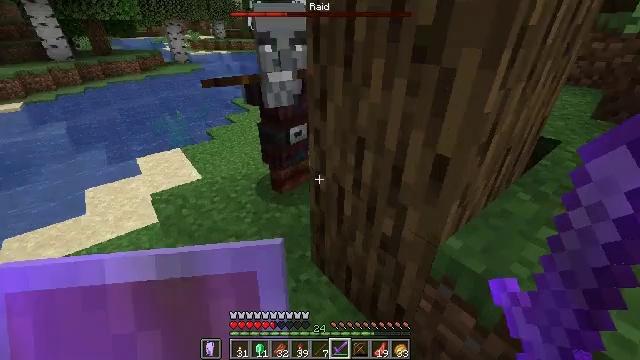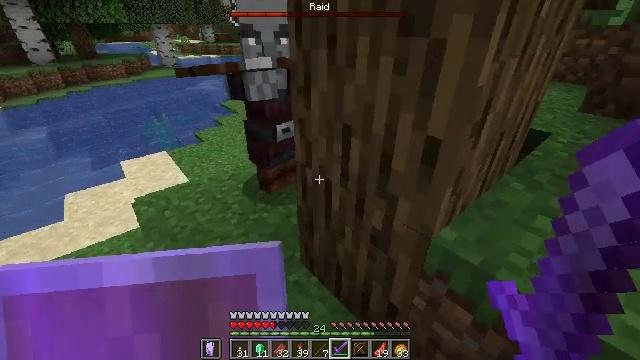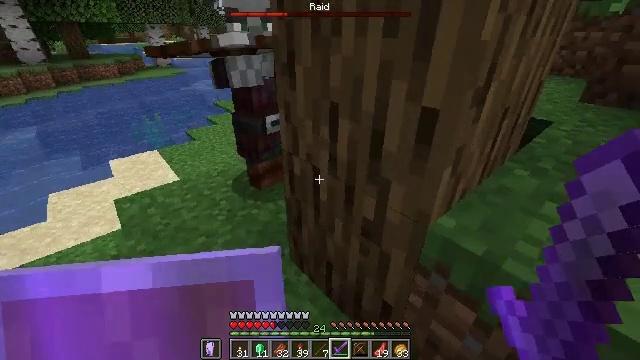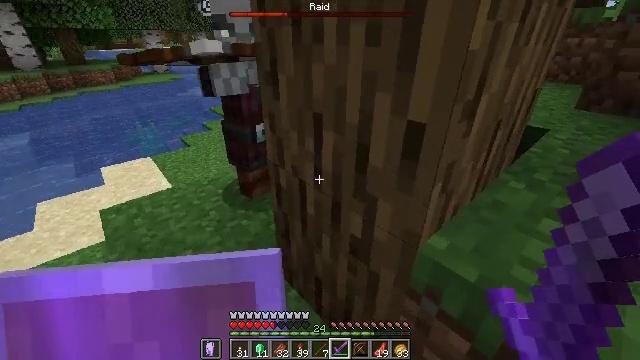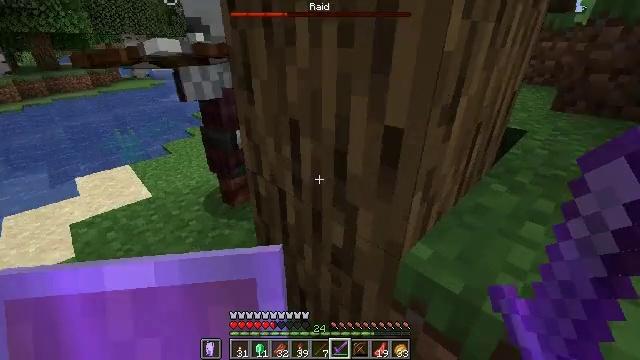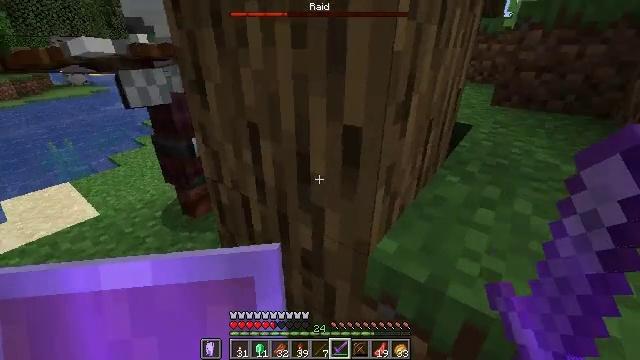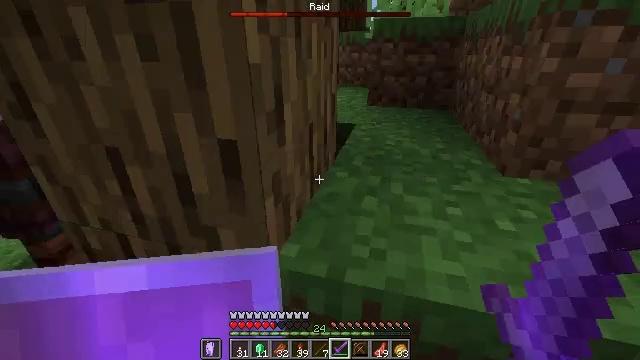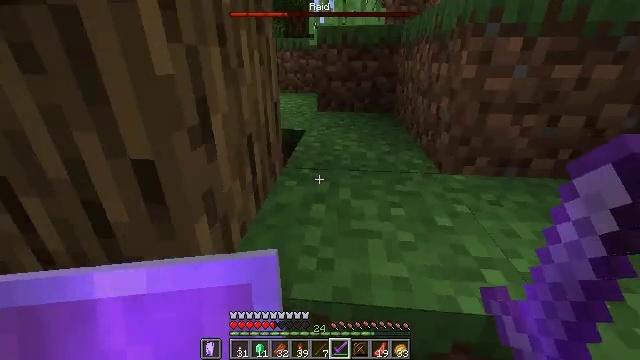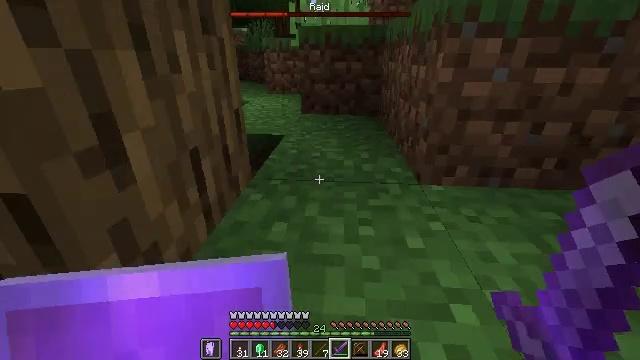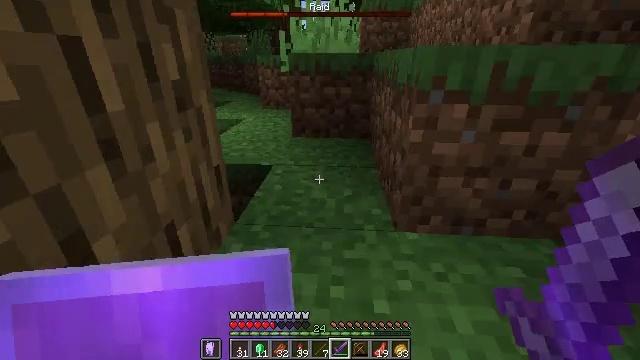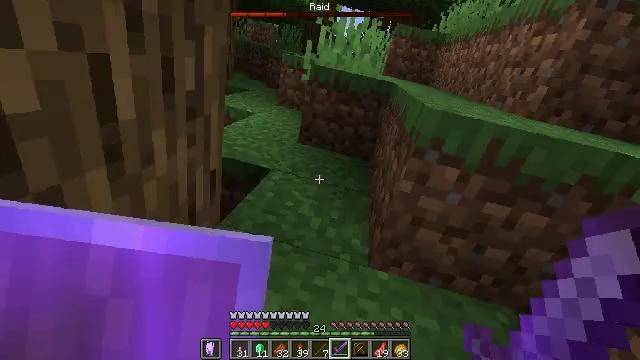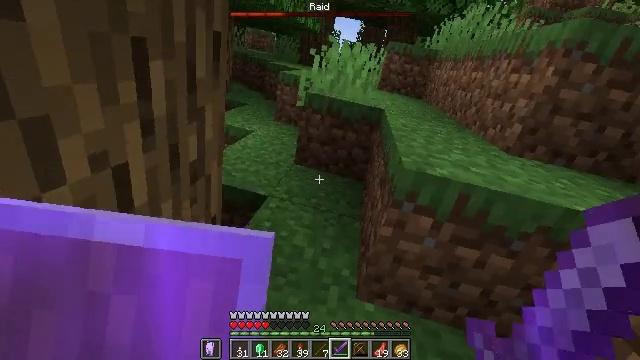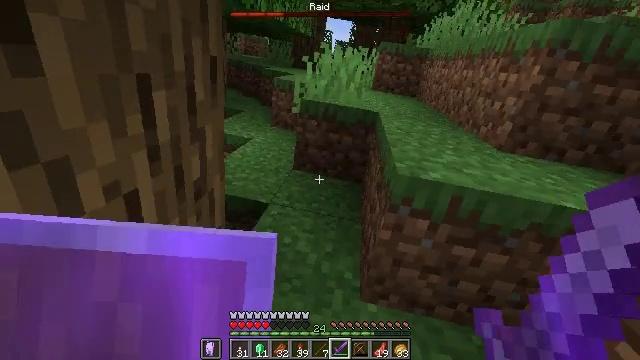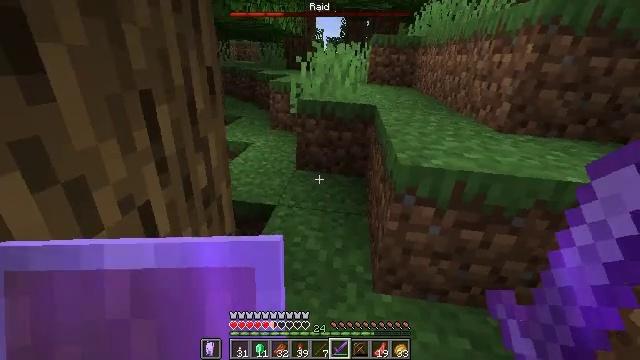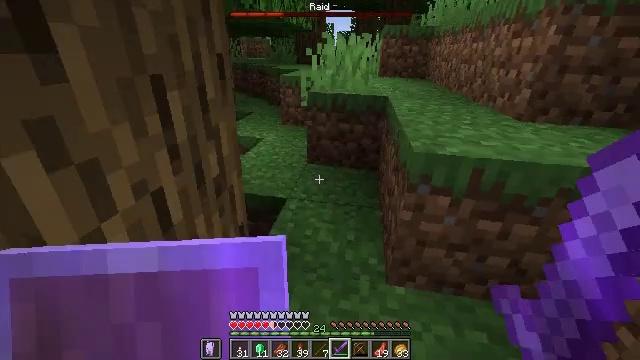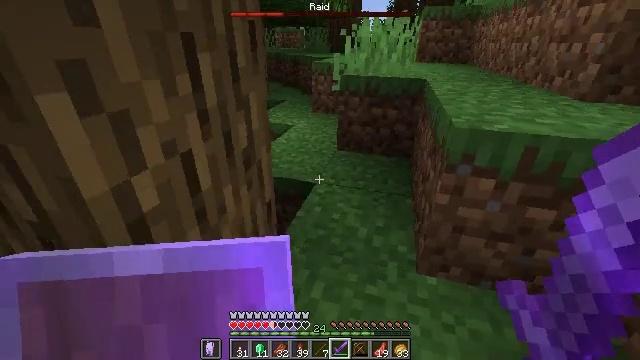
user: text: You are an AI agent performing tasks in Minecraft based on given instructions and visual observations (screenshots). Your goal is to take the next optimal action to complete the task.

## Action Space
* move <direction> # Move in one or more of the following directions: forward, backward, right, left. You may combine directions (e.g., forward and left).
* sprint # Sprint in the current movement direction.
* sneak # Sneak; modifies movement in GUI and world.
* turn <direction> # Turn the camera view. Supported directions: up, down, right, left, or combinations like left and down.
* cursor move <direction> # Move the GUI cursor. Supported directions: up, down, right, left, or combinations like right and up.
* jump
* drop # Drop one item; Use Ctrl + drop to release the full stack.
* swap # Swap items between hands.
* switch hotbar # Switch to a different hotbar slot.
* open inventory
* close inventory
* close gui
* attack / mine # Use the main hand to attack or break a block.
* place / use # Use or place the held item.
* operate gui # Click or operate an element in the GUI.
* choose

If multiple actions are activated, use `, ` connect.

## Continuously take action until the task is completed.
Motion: motion action
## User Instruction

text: Hunt a vex.
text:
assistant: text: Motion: turn right
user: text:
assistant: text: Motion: no_op
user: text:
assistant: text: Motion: turn up
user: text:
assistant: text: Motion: turn right
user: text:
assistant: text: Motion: turn right
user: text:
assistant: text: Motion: move right, turn right and up
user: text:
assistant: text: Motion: move forward and move right, turn right and up
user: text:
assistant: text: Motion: move forward and move right
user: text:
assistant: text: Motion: move forward and move right, jump
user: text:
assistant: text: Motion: move forward and move right, jump
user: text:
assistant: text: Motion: move forward and move right, jump
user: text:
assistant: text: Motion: move forward and move right, jump
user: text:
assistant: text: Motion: move forward and move right, jump
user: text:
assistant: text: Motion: move forward and move right, turn left, jump
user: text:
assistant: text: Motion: move forward and move right, turn left and down
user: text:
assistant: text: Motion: move forward, turn left
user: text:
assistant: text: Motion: move forward, turn left
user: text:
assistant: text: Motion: move forward
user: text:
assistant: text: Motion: move forward
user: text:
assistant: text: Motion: move forward, turn right
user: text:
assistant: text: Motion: move forward, turn right, jump
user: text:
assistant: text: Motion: move forward, turn right, jump
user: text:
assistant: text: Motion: move forward, turn right, jump
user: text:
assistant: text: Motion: move forward, jump
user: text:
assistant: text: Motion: move forward, jump
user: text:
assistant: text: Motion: move forward, jump
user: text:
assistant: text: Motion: move forward, jump
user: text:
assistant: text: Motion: move forward
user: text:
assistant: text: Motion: move forward
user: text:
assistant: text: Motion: move forward, turn left